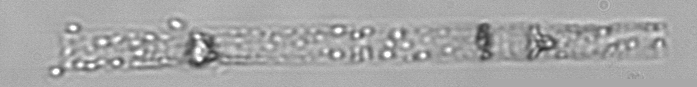
Label: Dactyliosolen_blavyanus